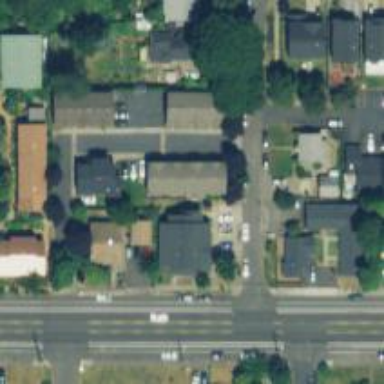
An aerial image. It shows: Residential road with sidewalk on the left side.